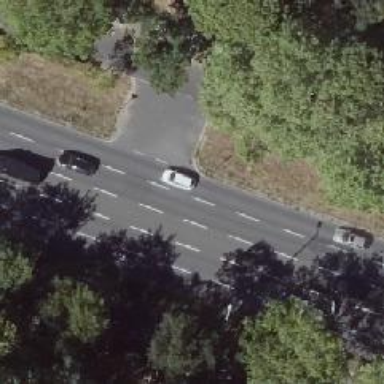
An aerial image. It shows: Primary road with asphalt surface.